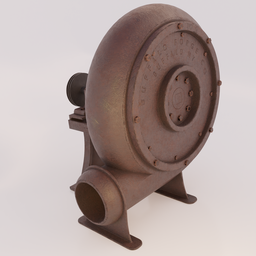
Label: mechanical